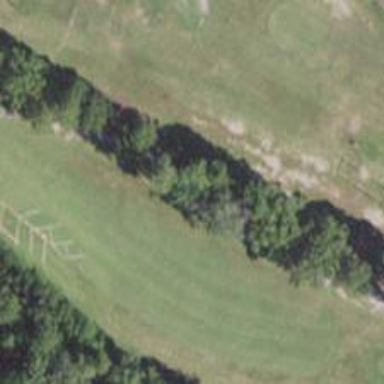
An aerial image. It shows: Golf cartpath that is also road path.